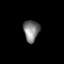
Tissue: prostate
Cell type: Myeloid cells
Senescence score: 0.7121
Nuclear area (px): 331
Mean DAPI intensity: 125.852